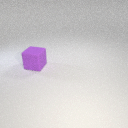
large purple rubber cube